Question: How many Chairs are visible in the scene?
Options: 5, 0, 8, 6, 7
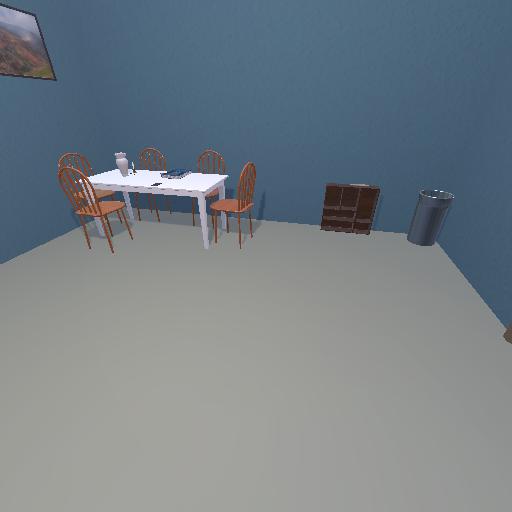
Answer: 5